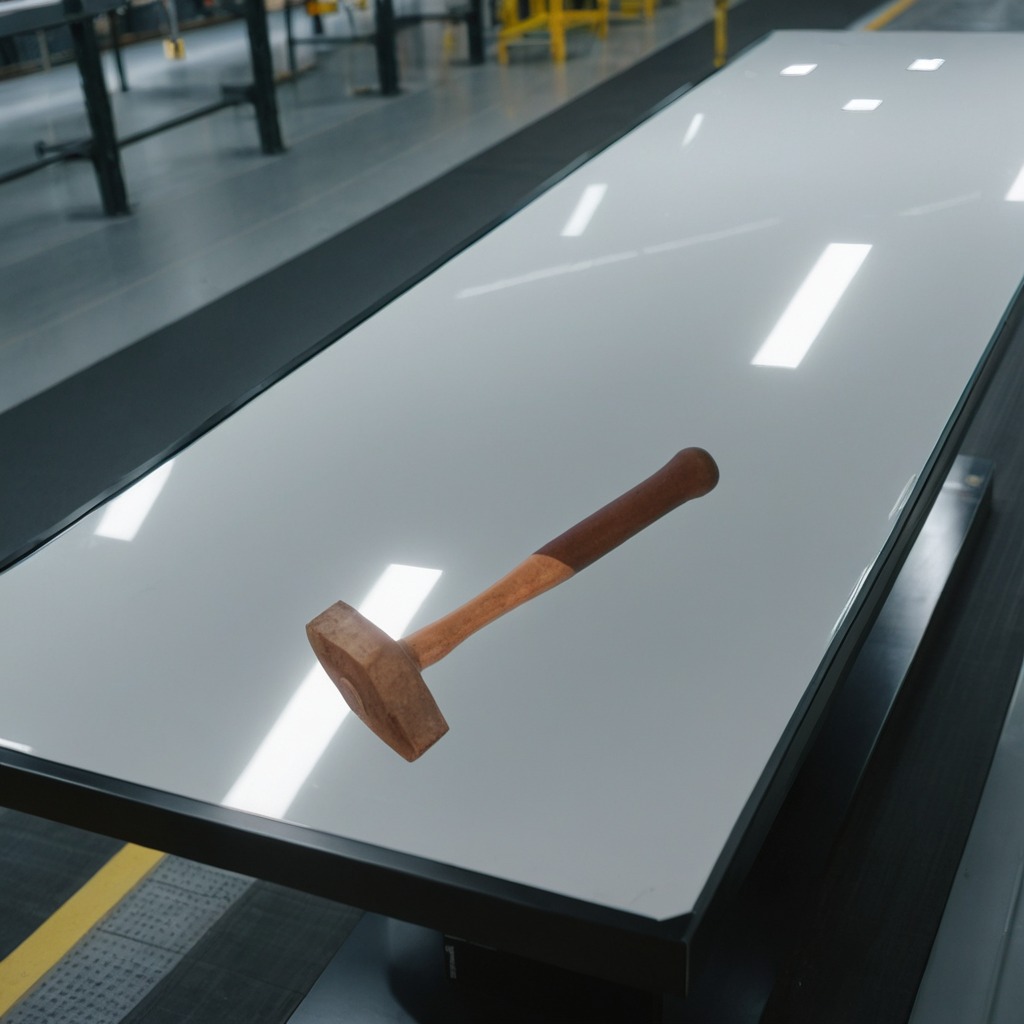
A hammer is lying on a table in a ship maintenance bay industrial lighting.